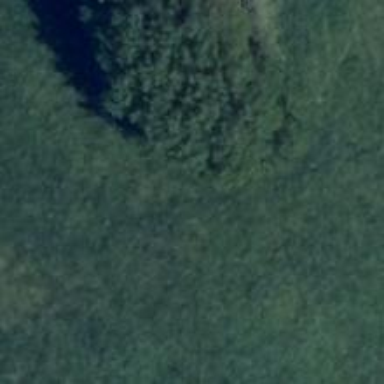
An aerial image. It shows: Row of trees in natural setting.